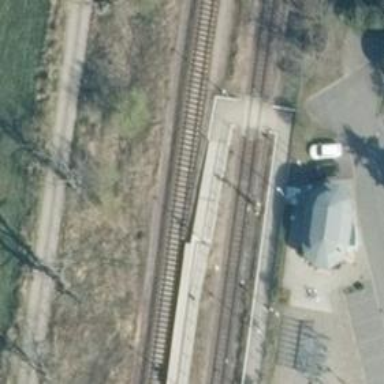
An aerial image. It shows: Close-up of railway platform edge.